Field crop: maize
Growth stage: 2
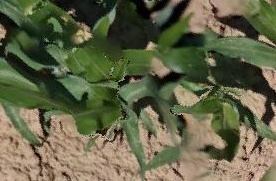
Species: maize